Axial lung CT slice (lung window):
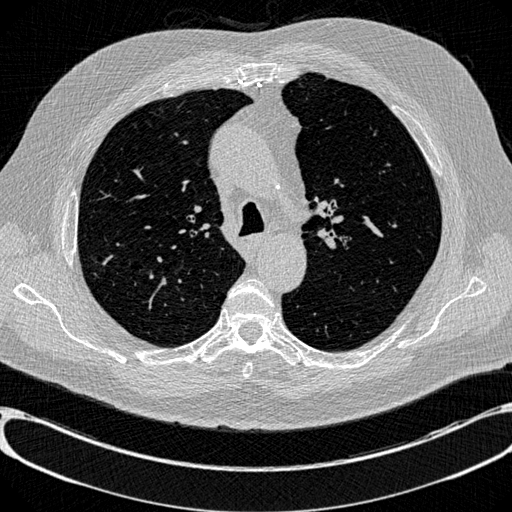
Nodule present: no